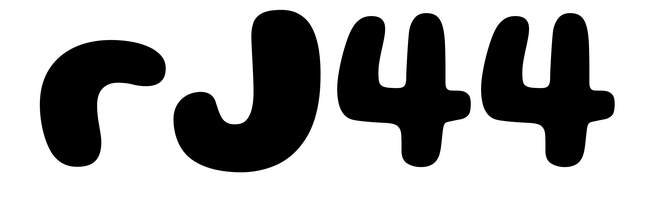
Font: Gluten_Bold